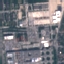
Land use / land cover: Industrial